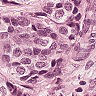
Metastatic tissue present: yes